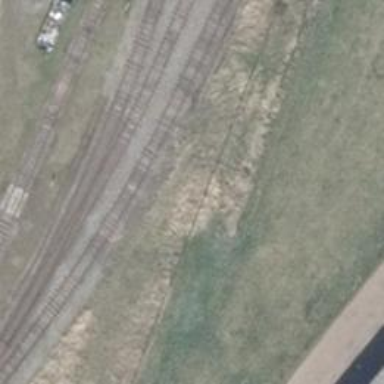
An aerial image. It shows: Railway yard in service.